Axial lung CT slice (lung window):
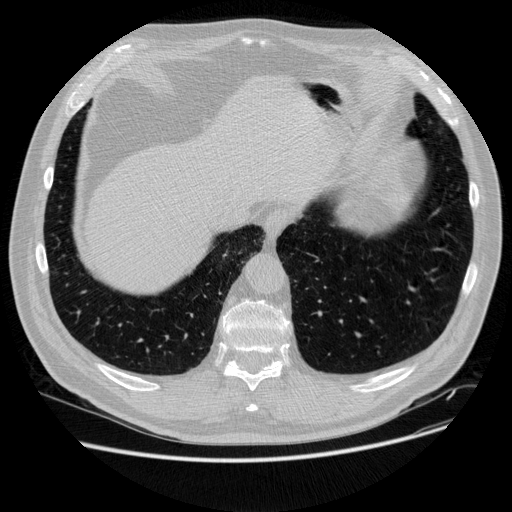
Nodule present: no